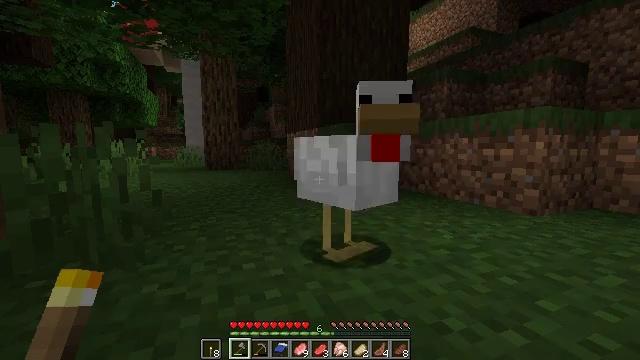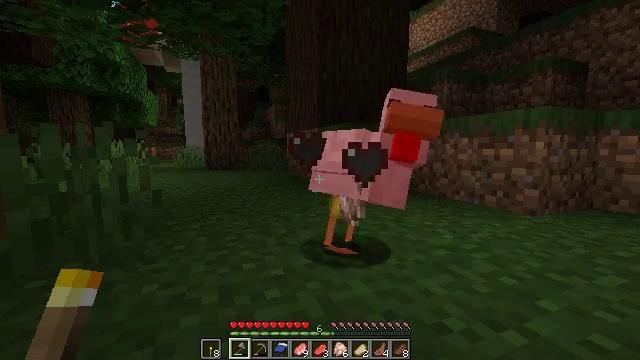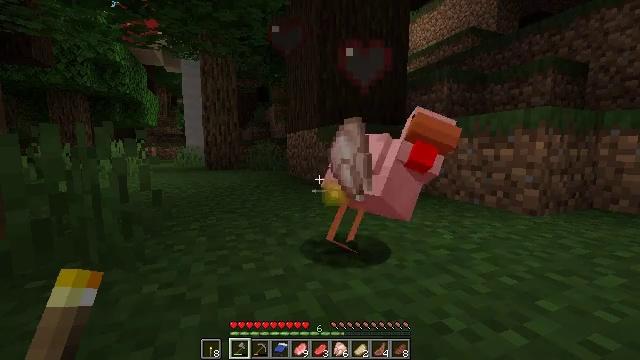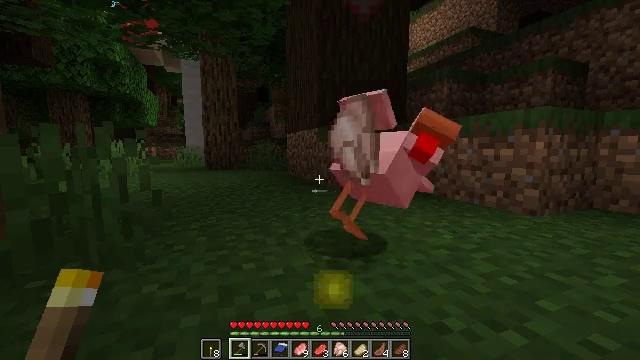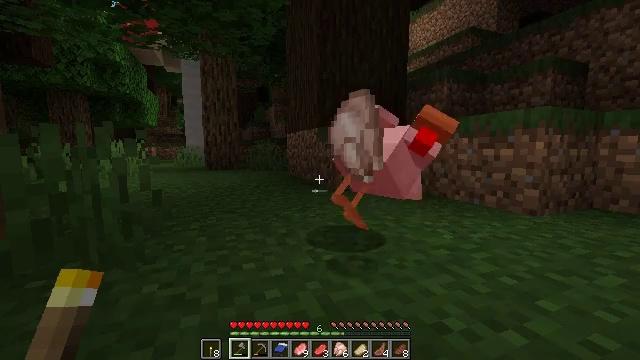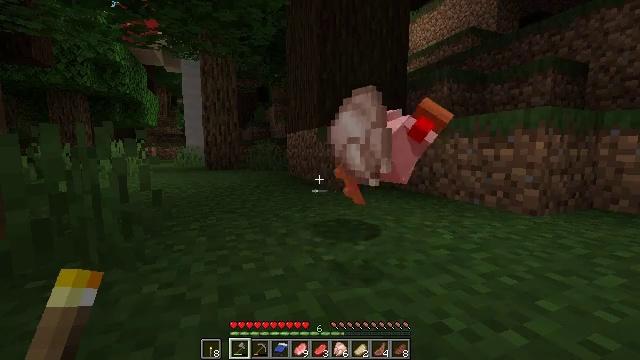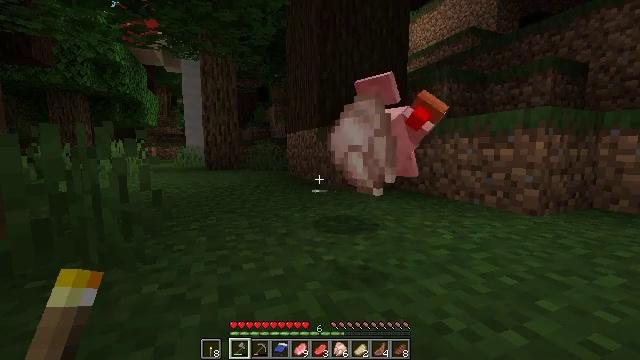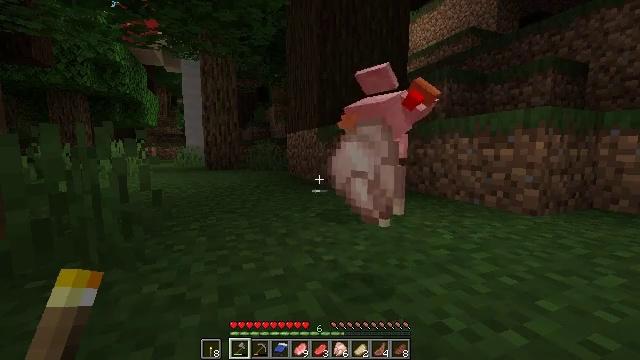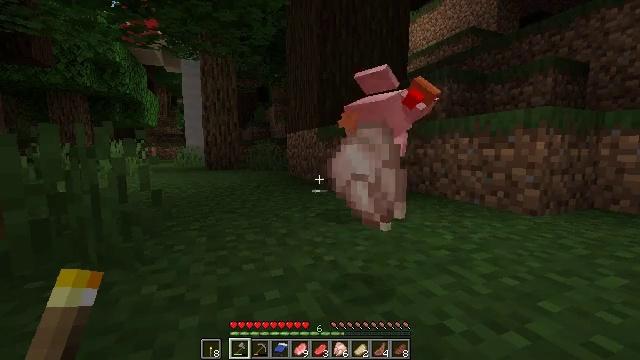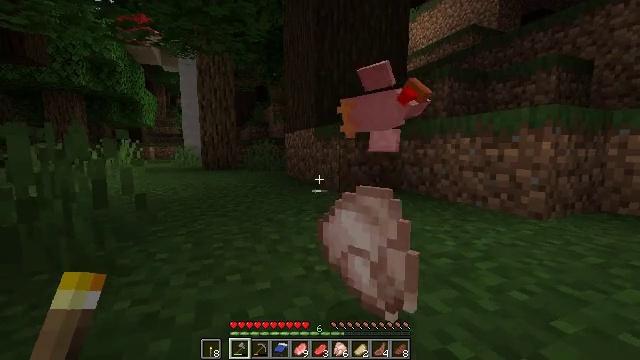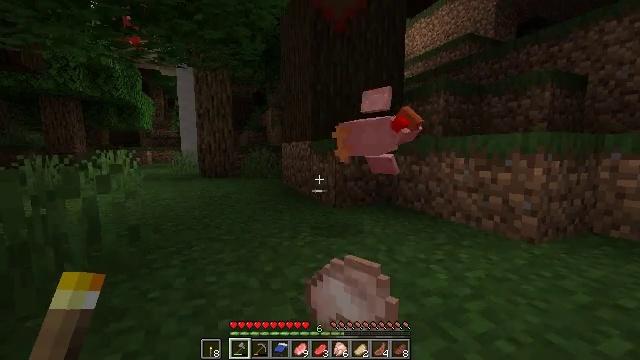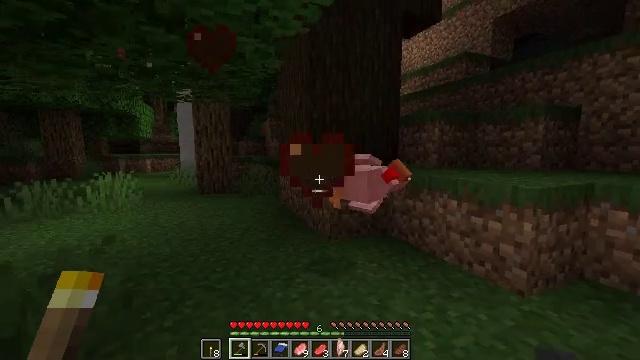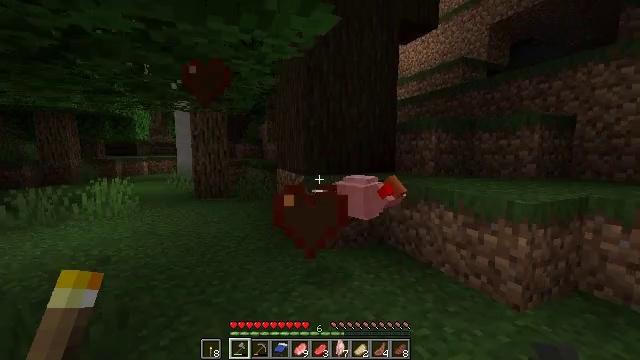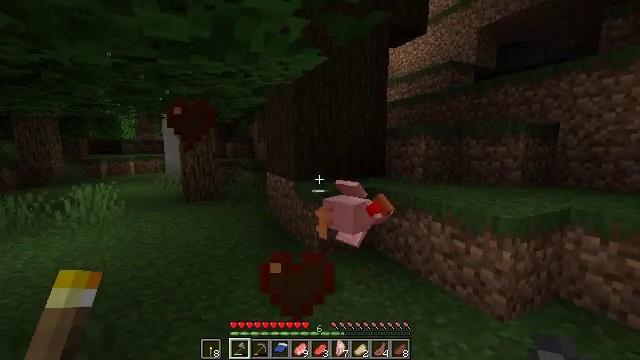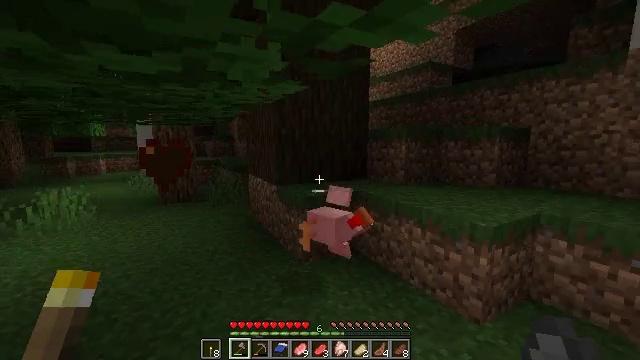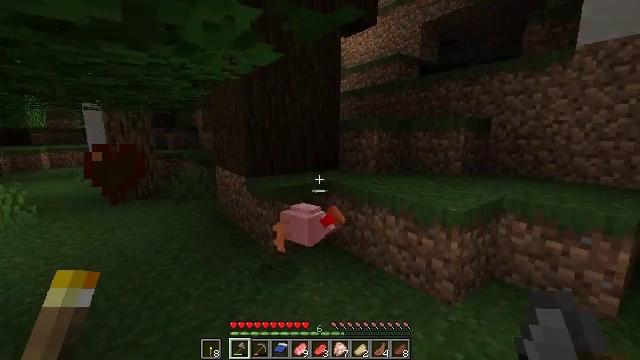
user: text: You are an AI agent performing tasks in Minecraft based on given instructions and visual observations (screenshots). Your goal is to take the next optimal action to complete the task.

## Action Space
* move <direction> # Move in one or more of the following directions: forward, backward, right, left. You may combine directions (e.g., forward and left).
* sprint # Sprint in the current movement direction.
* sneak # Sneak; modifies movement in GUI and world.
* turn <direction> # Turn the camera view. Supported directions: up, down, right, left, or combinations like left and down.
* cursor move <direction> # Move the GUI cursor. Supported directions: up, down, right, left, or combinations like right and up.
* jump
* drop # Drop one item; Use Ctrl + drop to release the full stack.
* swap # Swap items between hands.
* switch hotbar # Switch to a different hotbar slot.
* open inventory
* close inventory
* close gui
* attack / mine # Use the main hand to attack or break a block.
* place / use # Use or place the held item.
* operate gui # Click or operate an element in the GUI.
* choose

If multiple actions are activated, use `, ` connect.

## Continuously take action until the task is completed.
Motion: motion action
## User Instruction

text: Break the red mushroom block.
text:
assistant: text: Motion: no_op
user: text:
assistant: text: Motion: no_op
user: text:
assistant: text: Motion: no_op
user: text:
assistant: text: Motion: no_op
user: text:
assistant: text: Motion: no_op
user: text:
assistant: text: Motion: no_op
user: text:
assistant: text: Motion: no_op
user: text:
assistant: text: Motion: move forward
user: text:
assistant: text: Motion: move forward
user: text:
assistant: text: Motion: move forward, jump
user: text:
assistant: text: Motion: move forward, jump
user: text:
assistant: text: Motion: move forward and move left, jump
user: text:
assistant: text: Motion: move forward and move left, turn right, jump
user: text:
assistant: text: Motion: move forward and move left, turn right and down
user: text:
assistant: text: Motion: move forward and move left, turn right and down
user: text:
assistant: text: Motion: move forward and move left, turn right and down
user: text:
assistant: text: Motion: move forward, turn right
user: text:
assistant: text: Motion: move forward, turn right and down
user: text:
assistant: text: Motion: move forward, turn right and down
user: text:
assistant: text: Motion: move forward, turn right
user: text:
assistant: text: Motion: move forward, turn right
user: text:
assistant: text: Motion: move forward, turn right and up
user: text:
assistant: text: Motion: move forward, turn right
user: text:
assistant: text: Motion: move forward
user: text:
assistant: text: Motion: move forward
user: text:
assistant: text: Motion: move forward
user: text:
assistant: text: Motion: move forward
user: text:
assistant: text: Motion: move forward
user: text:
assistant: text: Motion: move forward
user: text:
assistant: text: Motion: move forward